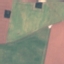
Label: AnnualCrop